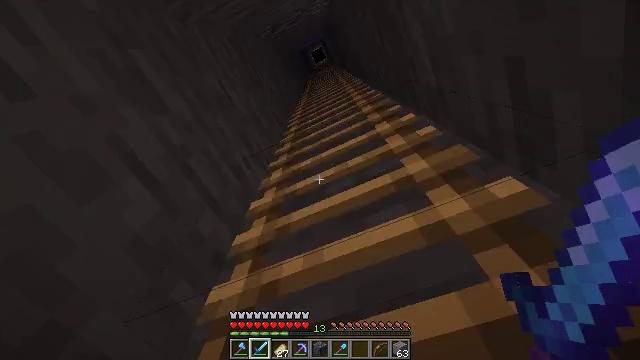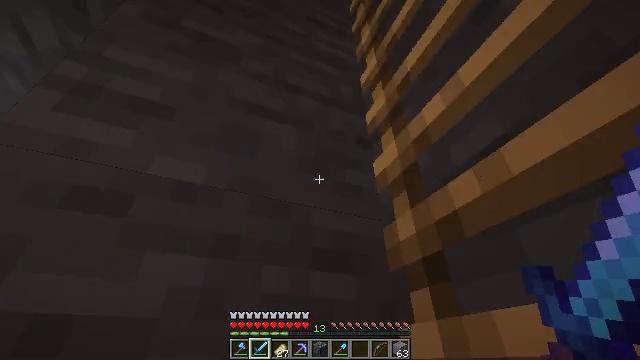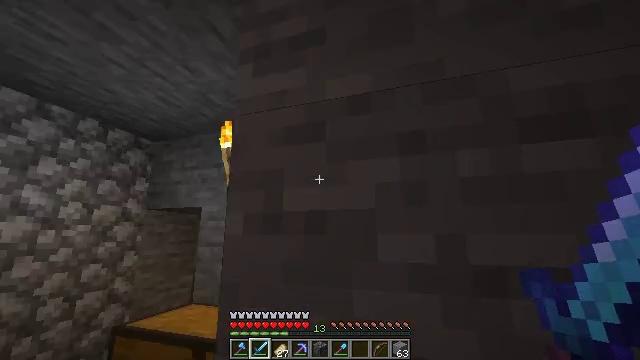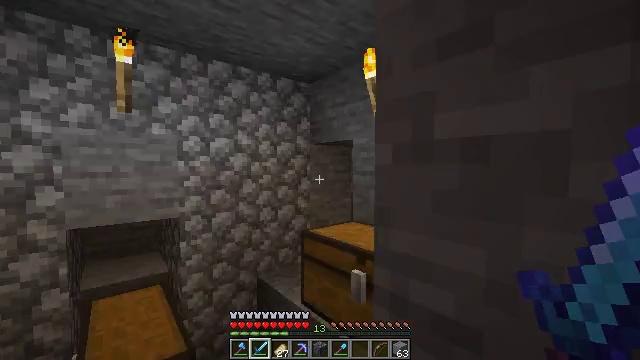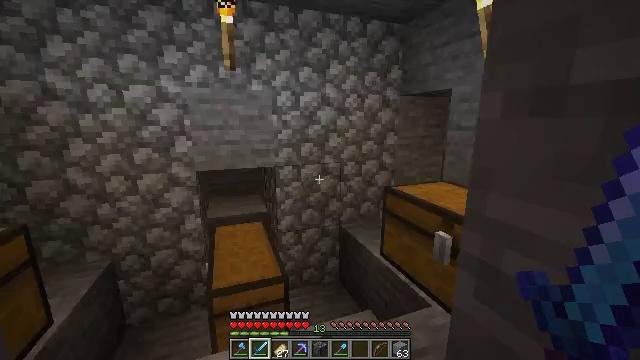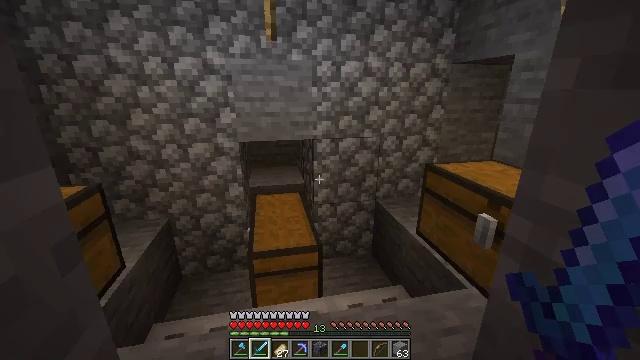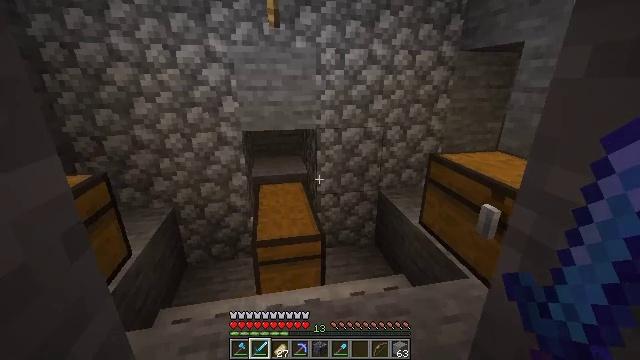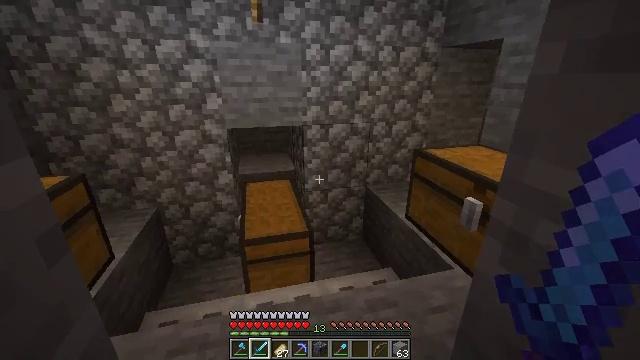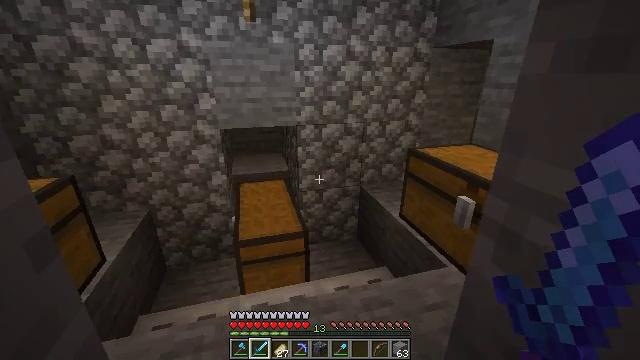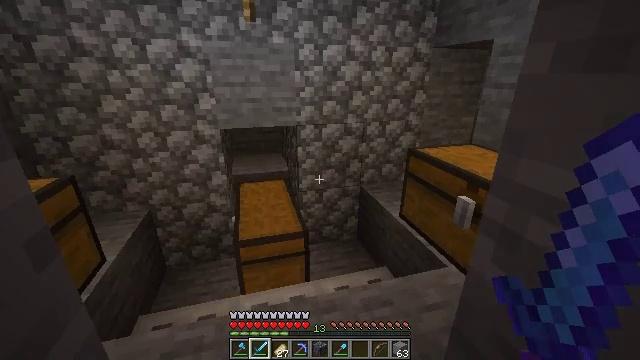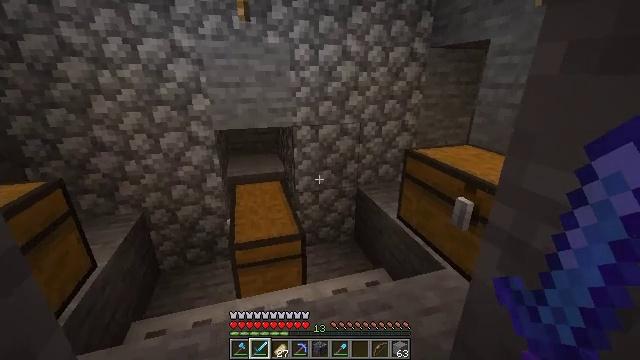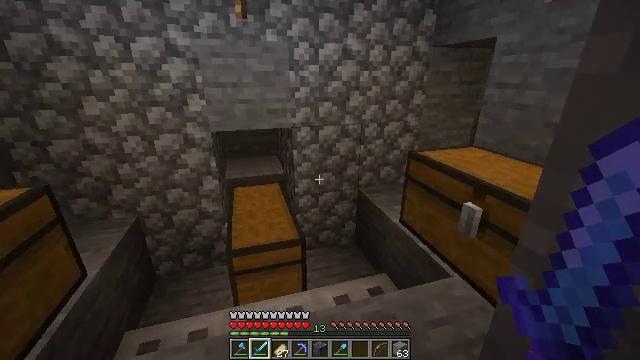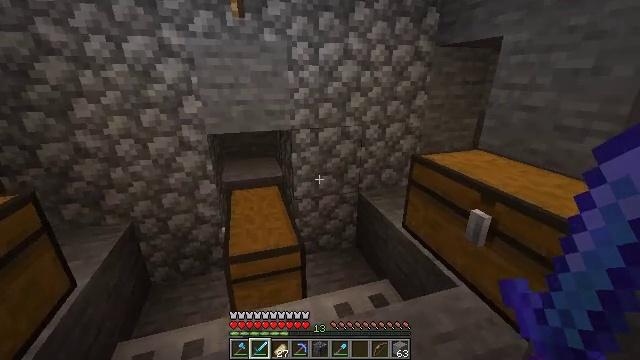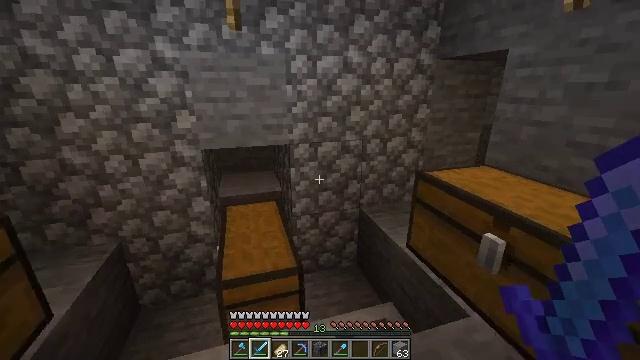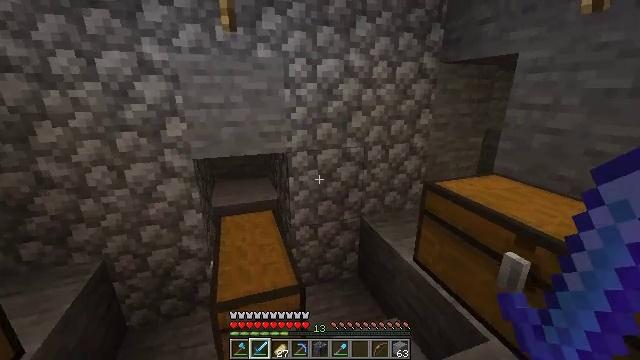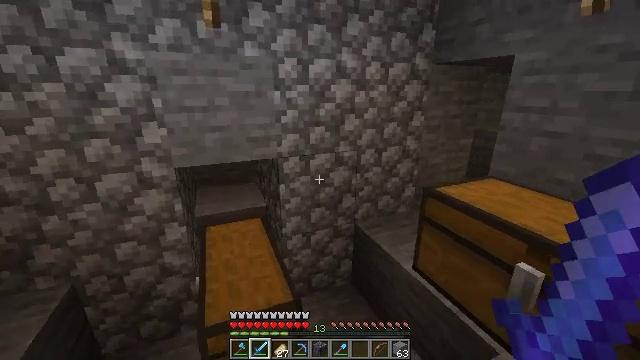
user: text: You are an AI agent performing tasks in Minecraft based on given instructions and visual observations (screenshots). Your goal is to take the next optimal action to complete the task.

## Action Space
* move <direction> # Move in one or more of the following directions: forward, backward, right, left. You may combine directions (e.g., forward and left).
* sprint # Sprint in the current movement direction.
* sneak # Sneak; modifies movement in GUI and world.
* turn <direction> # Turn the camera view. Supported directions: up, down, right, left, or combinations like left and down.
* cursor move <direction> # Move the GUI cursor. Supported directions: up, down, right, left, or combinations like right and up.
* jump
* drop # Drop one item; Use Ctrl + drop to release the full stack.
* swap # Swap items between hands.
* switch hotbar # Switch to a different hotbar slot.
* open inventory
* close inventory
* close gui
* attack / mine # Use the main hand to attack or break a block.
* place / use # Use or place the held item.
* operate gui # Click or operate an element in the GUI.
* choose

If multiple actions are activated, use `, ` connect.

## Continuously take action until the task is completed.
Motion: motion action
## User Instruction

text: Collect the iron trapdoor by mining it.
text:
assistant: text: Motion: turn left and down
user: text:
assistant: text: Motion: turn left and down
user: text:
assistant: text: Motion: turn left and down
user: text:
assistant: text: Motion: turn left and down
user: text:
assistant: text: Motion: turn left and down
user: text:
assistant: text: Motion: turn down
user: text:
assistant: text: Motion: turn right
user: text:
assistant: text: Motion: turn right
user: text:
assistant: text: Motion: no_op
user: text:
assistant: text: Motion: move forward
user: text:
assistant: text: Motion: move forward
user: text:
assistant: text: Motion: move forward
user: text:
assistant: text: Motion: move forward and move left, turn up
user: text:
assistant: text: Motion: move forward and move left, turn right
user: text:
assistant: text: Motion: move forward and move left, turn right
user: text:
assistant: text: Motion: move forward and move left, turn right and down
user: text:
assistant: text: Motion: move forward and move left, turn right and down
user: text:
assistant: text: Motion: move forward, turn right
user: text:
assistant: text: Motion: no_op
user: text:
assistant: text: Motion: turn down
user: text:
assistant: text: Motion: turn right and down
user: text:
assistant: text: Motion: turn right
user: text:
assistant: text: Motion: turn right and up
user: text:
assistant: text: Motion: turn right and up
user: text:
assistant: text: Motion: turn right
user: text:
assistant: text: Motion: no_op
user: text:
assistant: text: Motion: no_op
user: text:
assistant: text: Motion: no_op
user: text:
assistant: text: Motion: no_op
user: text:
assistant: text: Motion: no_op